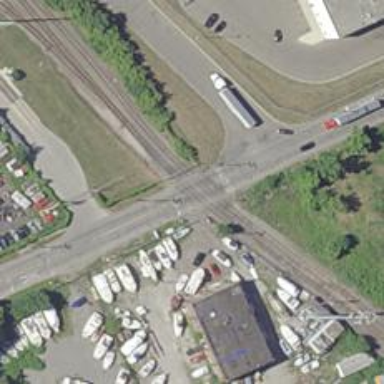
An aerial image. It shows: Level crossing along the railway.